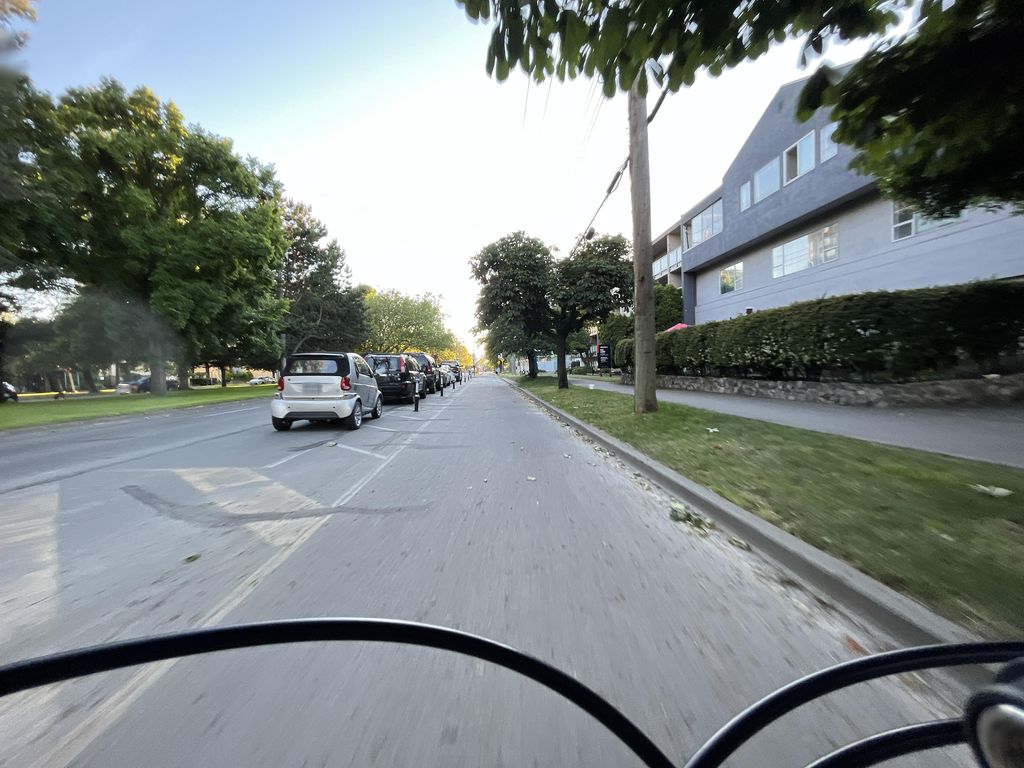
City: victoria